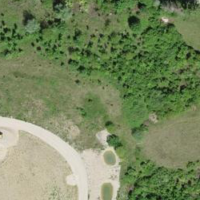
EUNIS habitat code: 25
Species observed at this site:
Fruticicola fruticum
Hygromia cinctella
Sympecma fusca